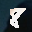
Label: 8